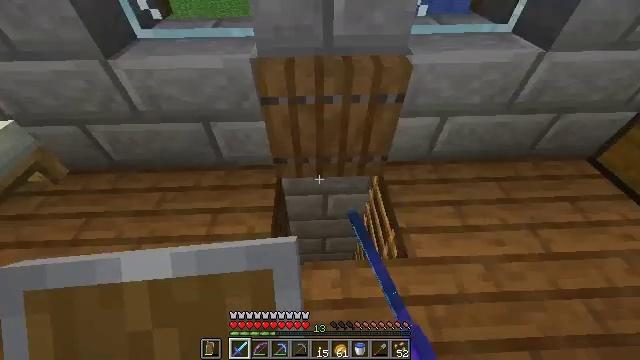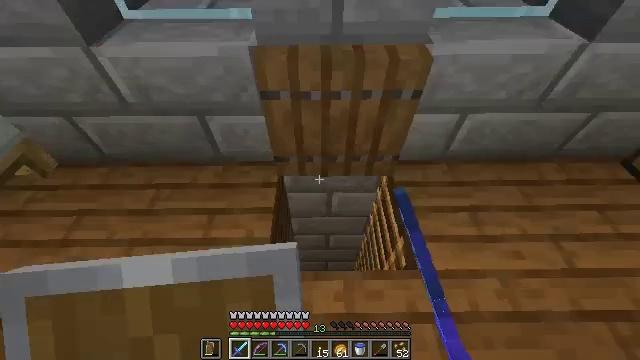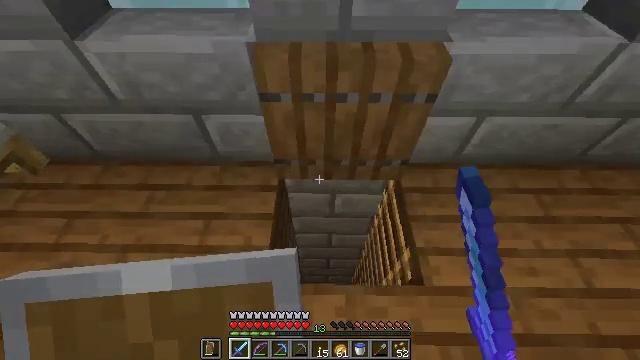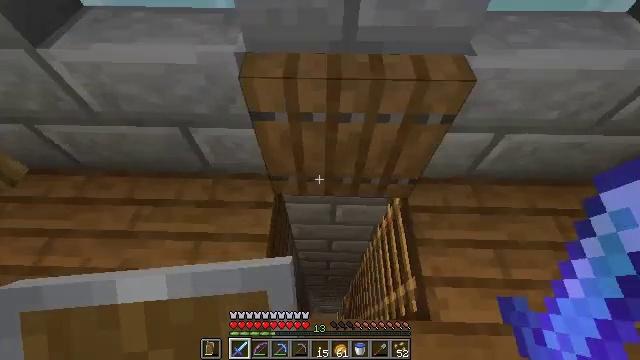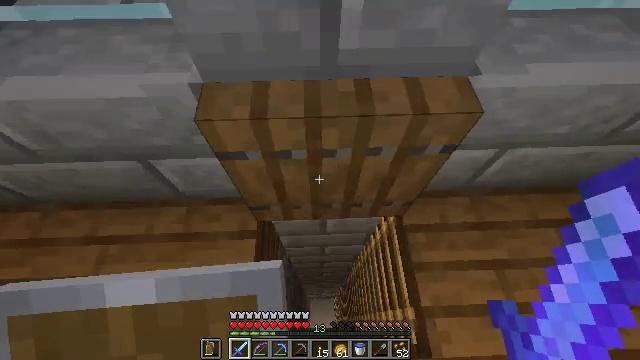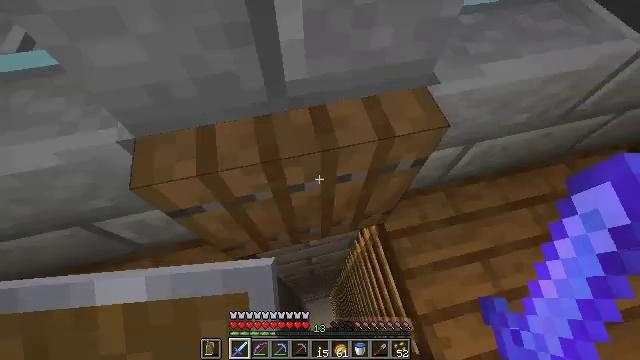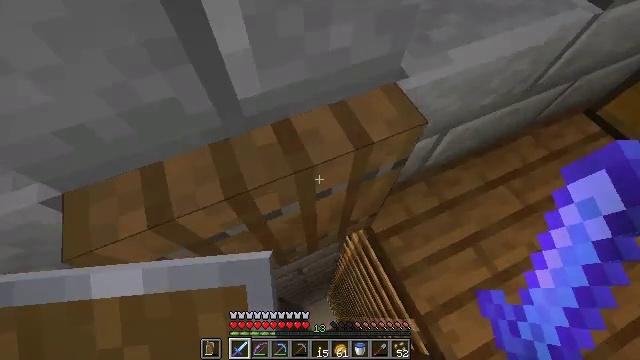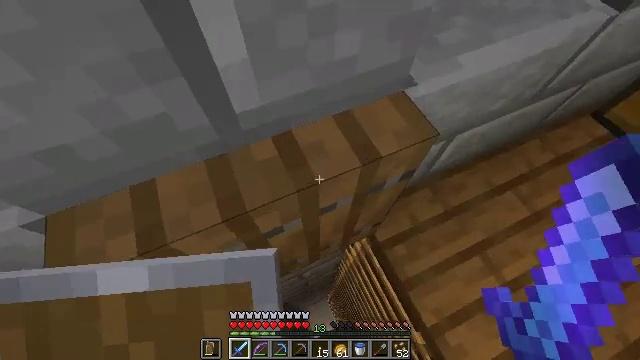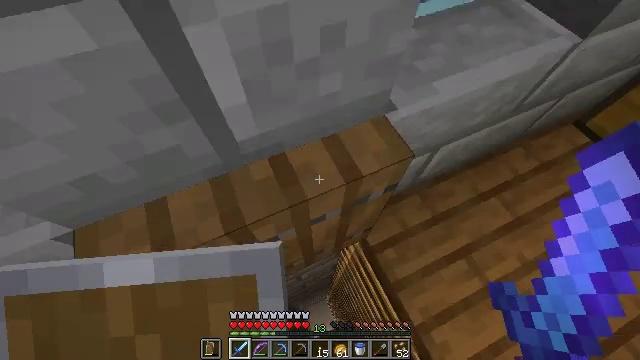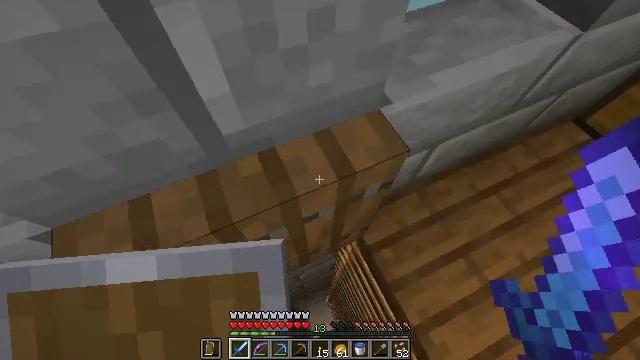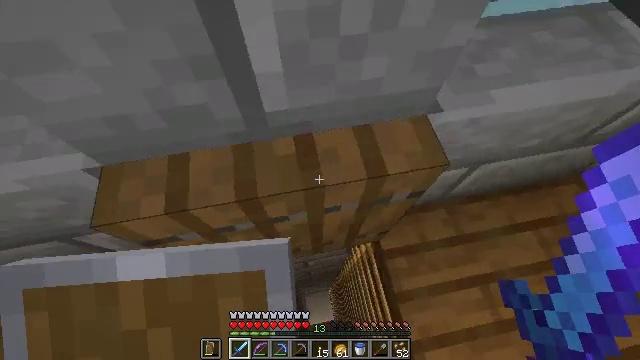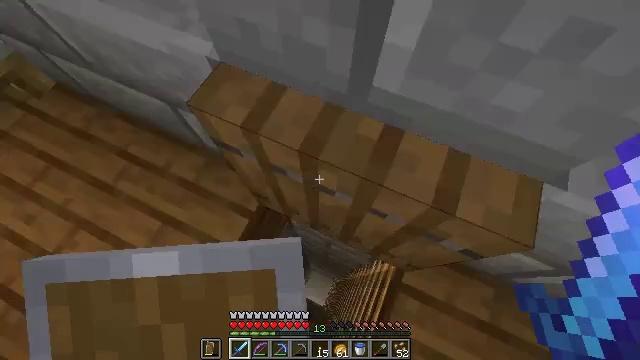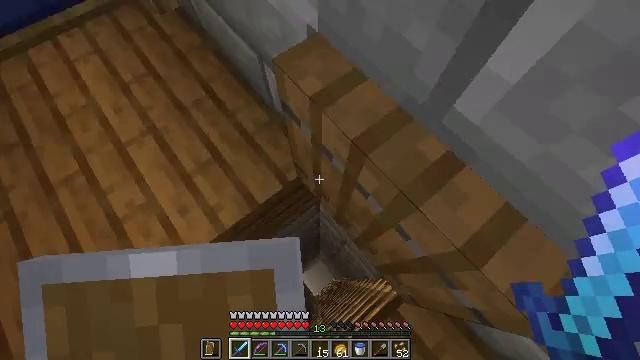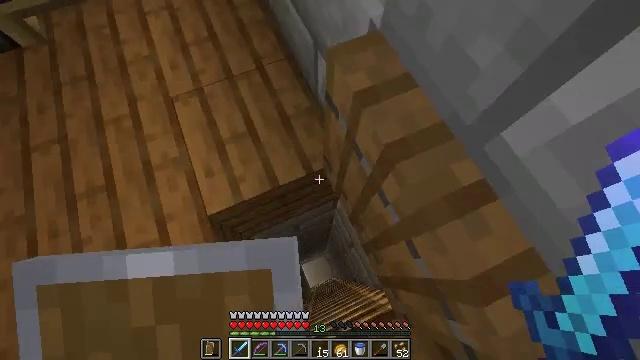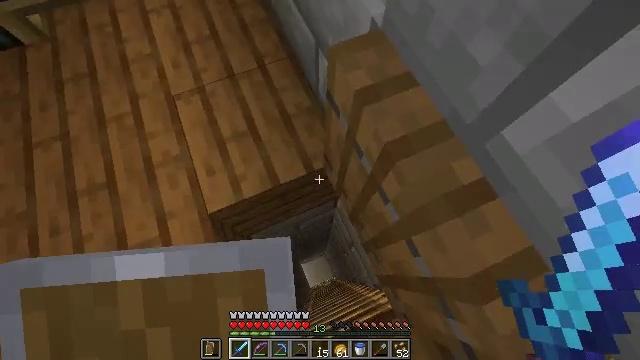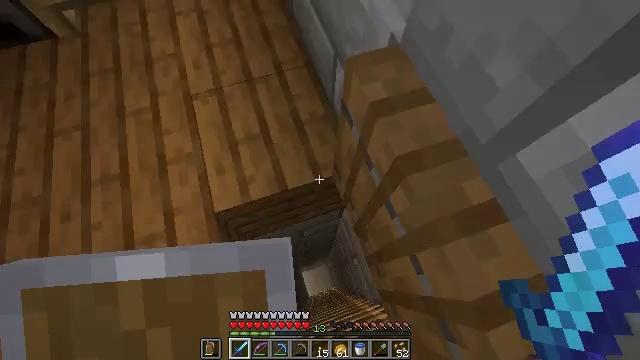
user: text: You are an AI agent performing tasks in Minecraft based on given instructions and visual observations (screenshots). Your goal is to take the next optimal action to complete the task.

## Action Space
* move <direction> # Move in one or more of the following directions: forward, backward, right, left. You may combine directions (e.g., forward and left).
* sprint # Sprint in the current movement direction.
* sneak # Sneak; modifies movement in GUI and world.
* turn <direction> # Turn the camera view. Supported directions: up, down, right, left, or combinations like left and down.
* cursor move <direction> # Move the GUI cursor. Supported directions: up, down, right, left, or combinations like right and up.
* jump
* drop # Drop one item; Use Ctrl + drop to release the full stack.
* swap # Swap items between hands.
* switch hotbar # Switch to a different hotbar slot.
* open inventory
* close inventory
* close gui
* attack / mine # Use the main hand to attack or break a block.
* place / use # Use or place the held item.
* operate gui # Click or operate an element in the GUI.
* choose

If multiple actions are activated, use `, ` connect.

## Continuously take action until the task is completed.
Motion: motion action
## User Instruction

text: Create a melon using the crafting table.
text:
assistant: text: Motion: move forward, turn left and down
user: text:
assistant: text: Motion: move forward, turn left and down
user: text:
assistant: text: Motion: move forward, turn down
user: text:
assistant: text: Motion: move forward, turn right and down
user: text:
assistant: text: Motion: move forward, turn right
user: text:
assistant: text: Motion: move forward, turn right
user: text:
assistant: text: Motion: no_op
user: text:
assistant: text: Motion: no_op
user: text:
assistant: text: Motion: no_op
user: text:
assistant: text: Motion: turn left and down
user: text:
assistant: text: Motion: turn left and down
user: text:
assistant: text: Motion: turn left and down
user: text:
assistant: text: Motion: turn left and down
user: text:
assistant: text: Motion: no_op
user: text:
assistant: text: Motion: turn left and up
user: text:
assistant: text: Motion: turn left
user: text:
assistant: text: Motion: turn left and down
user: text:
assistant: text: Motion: turn left and down
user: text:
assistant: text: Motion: move forward
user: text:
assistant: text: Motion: move forward, turn left and down
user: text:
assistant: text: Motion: turn left and up
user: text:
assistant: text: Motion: move forward, turn left and up
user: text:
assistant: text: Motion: move forward, jump
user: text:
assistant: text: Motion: move forward, jump
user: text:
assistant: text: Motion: move forward, turn left and up, jump
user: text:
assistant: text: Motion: move forward, turn right and up
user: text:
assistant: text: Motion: move forward, turn left and up
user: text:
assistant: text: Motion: move forward, turn left
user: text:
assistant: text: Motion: move forward, turn up
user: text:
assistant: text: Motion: move forward, turn up